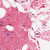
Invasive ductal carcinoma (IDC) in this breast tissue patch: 0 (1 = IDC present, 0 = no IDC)